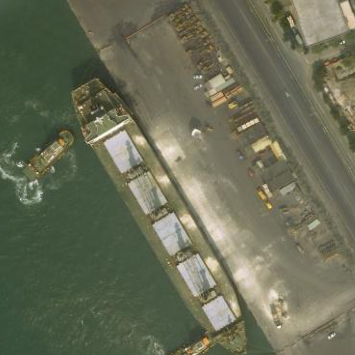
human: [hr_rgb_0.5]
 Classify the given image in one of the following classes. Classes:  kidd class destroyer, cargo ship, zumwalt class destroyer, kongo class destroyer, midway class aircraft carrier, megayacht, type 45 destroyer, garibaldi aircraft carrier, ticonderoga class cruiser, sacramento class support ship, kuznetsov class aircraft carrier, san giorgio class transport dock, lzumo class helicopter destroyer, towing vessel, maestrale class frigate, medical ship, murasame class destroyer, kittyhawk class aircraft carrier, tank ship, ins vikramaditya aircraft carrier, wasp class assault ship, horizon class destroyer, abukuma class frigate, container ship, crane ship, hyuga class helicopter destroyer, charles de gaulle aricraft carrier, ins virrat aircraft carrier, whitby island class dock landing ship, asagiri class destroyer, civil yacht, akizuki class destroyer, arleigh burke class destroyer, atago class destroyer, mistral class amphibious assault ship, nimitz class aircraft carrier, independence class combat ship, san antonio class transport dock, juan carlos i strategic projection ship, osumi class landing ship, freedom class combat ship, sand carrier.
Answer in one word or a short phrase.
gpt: Cargo ship